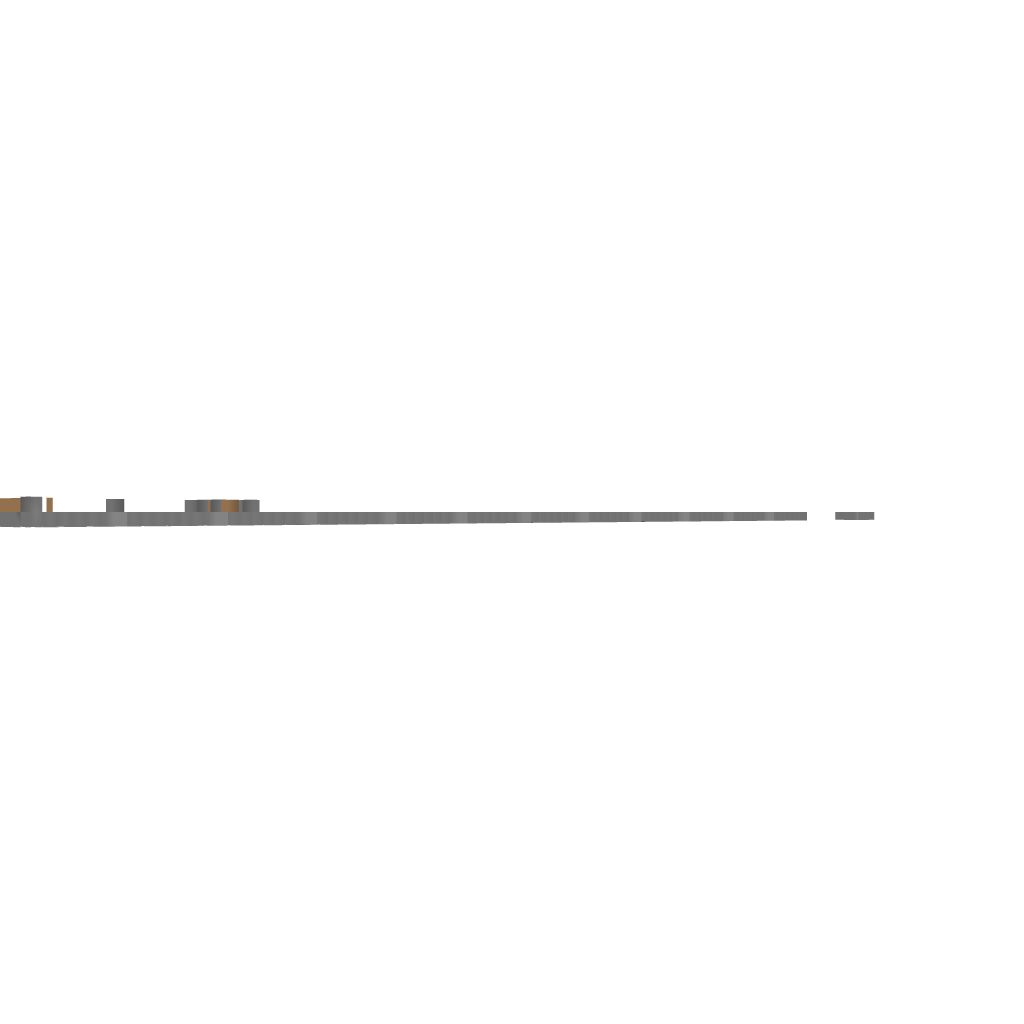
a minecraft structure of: Sending in the Troops bad low quality